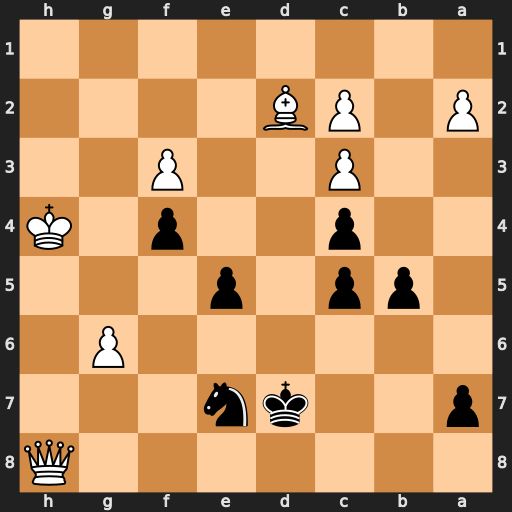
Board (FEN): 7Q/p2kn3/6P1/1pp1p3/2p2p1K/2P2P2/P1PB4/8
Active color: b
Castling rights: -
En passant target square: -
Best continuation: Nxg6+ Kg4 Nxh8 Kf5 Kd6